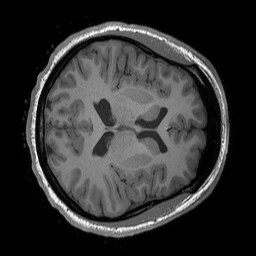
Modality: T1w
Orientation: axial